Interaction volume radius: 10 \u00c5
Interaction volume height: 20 \u00c5
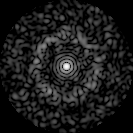
Disorder parameter: 0.8043